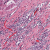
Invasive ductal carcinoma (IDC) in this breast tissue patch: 0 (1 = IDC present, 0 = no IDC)